Question: I have a user name system similar to twitters using the @ symbol.
I have it set up to message users by typing @username. This is basically identical to mentions in Twitter.
So far I have been able to detect the text following the @ symbol and to stop detecting when it hits white space. This has been done perfectly with NSScanner.
My problem is if I want to message multiple @usernames, the NSScanner will only detect the first occurrence. I need it to detect the latest occurrence. I have found this as a useful tool:
'''
NSRange lastSymbol = [text rangeOfString:@"@" options:NSBackwardsSearch];
'''
I can't seem to figure out how to properly use this in conjunction with NSScanner. Here are 2 examples of my code attempts.
Example 1:
'''
NSString *user = nil;
NSString *text = textView.text;
NSRange lastSymbol = [text rangeOfString:@"@" options:NSBackwardsSearch];
if (lastSymbol.location != NSNotFound) {
NSScanner *userScanner = [NSScanner scannerWithString:text];
[userScanner scanUpToString:@"@" intoString:nil];
NSCharacterSet *charset = [NSCharacterSet characterSetWithCharactersInString:@"@"];
if (![userScanner isAtEnd]) {
[userScanner scanUpToCharactersFromSet:charset intoString:nil];
[userScanner scanCharactersFromSet:charset intoString:nil]
[userScanner scanUpToCharactersFromSet:charset intoString:&user];
}
}
if (user.length > 0) {
NSRange whiteSpaceRange = [user rangeOfCharacterFromSet:[NSCharacterSet whitespaceCharacterSet]];
if (whiteSpaceRange.location != NSNotFound) {
// White space, username has ended
} else {
// Still getting username
NSLog(@"%@", user);
}
}
'''
As you can see, I am just not quite sure how to make these work together to produce the results I am looking for. Any ideas? Thanks!
**************************UPDATE****************************
To be more specific, when a user types the @ symbol and starts typing a username, I want to display a list of their friends based on what they type. So naturally, I want to pull the string following the @ symbol and as the user keeps typing, keep updating the list of their friends. Once the user types a space, we assume they are done typing the user name (usernames cannot contain spaces) so I then stop displaying the table view.
The above code so far is simply detecting and pulling the string following the @ symbol. Here is the output right now:
Textfield Text: Hello @username

This works perfectly, as you can see I can keep checking this text against an array of friends.
Let's say the user wants to message another user in the same text like so:
Hello @username, this is my friend @goodfriend
This time it still displays the first @username, but ignore the second @goodfriend.
I figure the best way to do this is somehow tell the NSScanner to reference the LAST occurrence of the @ symbol, because what I have now is only referencing the first @ symbol.
This might also have to do with the way I am detecting the white space to know the user is done typing the username, and does not need any more suggestions.
Hope this helps, thanks!
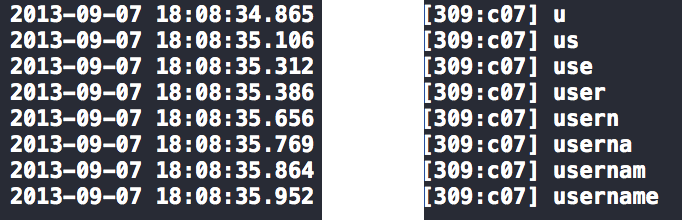
Answer: For working with the live input like this, I would recommend using a completely different approach. Instead of looking for the last "@", look at just the last word, and see if it starts with "@".
'''
NSString *user = nil;
NSString *text = textView.text;
// Find the last whitespace character
NSCharacterSet *whitespace = [NSCharacterSet whitespaceCharacterSet];
NSRange lastWordRange = [text rangeOfCharacterFromSet:whitespace options:NSBackwardsSearch];
// If found, get the index after it. Otherwise, the entire string is one word.
if(lastWordRange.location != NSNotFound)
lastWordRange.location += lastWordRange.length;
else lastWordRange.location = 0;
// If the index is not at the end, look for a '@' right after it
if(lastWordRange.location < [text length] &&
[text characterAtIndex:lastWordRange.location] == '@') {
// Found a '@', use the rest of the string as the username
user = [text substringFromIndex:lastWordRange.location+1];
}
if(user) NSLog(@"%@", user); // The user is still typing a name
'''
If you really want to use a scanner, you can use the same 'substringFromIndex:' method to get a substring to scan.
'''
NSRange lastSymbol = [text rangeOfString:@"@" options:NSBackwardsSearch];
if (lastSymbol.location != NSNotFound) {
NSString *substring = [text substringFromIndex:lastSymbol.location];
NSScanner *userScanner = [NSScanner scannerWithString:substring];
...
'''